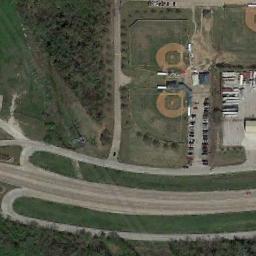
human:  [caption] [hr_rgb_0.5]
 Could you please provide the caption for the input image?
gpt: Two baseball diamond are next to some trees by the road .

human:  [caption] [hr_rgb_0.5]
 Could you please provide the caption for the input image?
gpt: There are neat rows of houses near the baseball field .

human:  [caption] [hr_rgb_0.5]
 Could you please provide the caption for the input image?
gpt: There are two baseball diamonds in the grass next to the houses along the roads .

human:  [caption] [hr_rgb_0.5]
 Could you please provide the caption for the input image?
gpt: Three baseball diamonds surrounded by some trees and some roads beside .

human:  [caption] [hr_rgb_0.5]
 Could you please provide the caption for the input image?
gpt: Many trees are beside the three baseball diamonds .